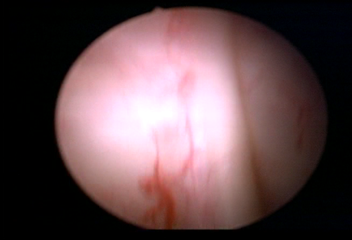
Modality: WLC
Class: Normal mucosa
Bladder cancer association: No